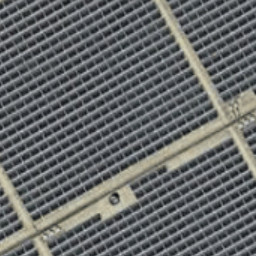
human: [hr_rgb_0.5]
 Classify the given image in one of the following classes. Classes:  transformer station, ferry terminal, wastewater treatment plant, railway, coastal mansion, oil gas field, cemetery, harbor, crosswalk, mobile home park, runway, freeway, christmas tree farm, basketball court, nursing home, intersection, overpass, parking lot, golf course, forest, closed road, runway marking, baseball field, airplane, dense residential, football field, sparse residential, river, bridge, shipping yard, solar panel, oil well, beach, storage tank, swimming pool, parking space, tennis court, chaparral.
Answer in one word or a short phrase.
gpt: solar panel